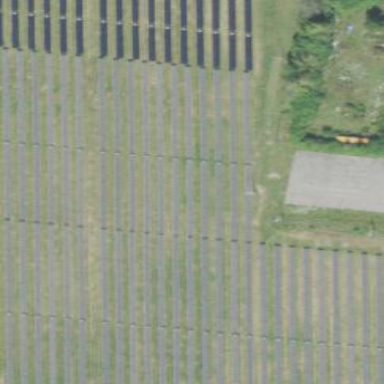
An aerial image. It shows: Solar photovoltaic panel generator.